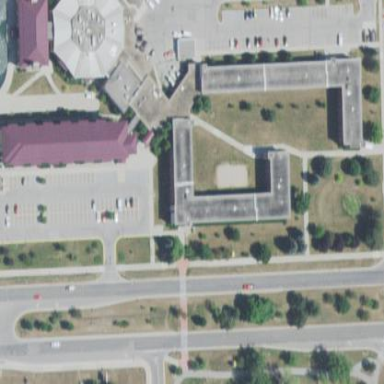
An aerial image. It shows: Dormitory building.